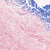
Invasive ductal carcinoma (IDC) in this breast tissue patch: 0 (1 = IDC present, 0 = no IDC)